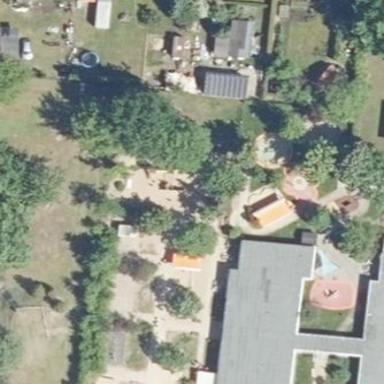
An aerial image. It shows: Playground area with grass land use.